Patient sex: M
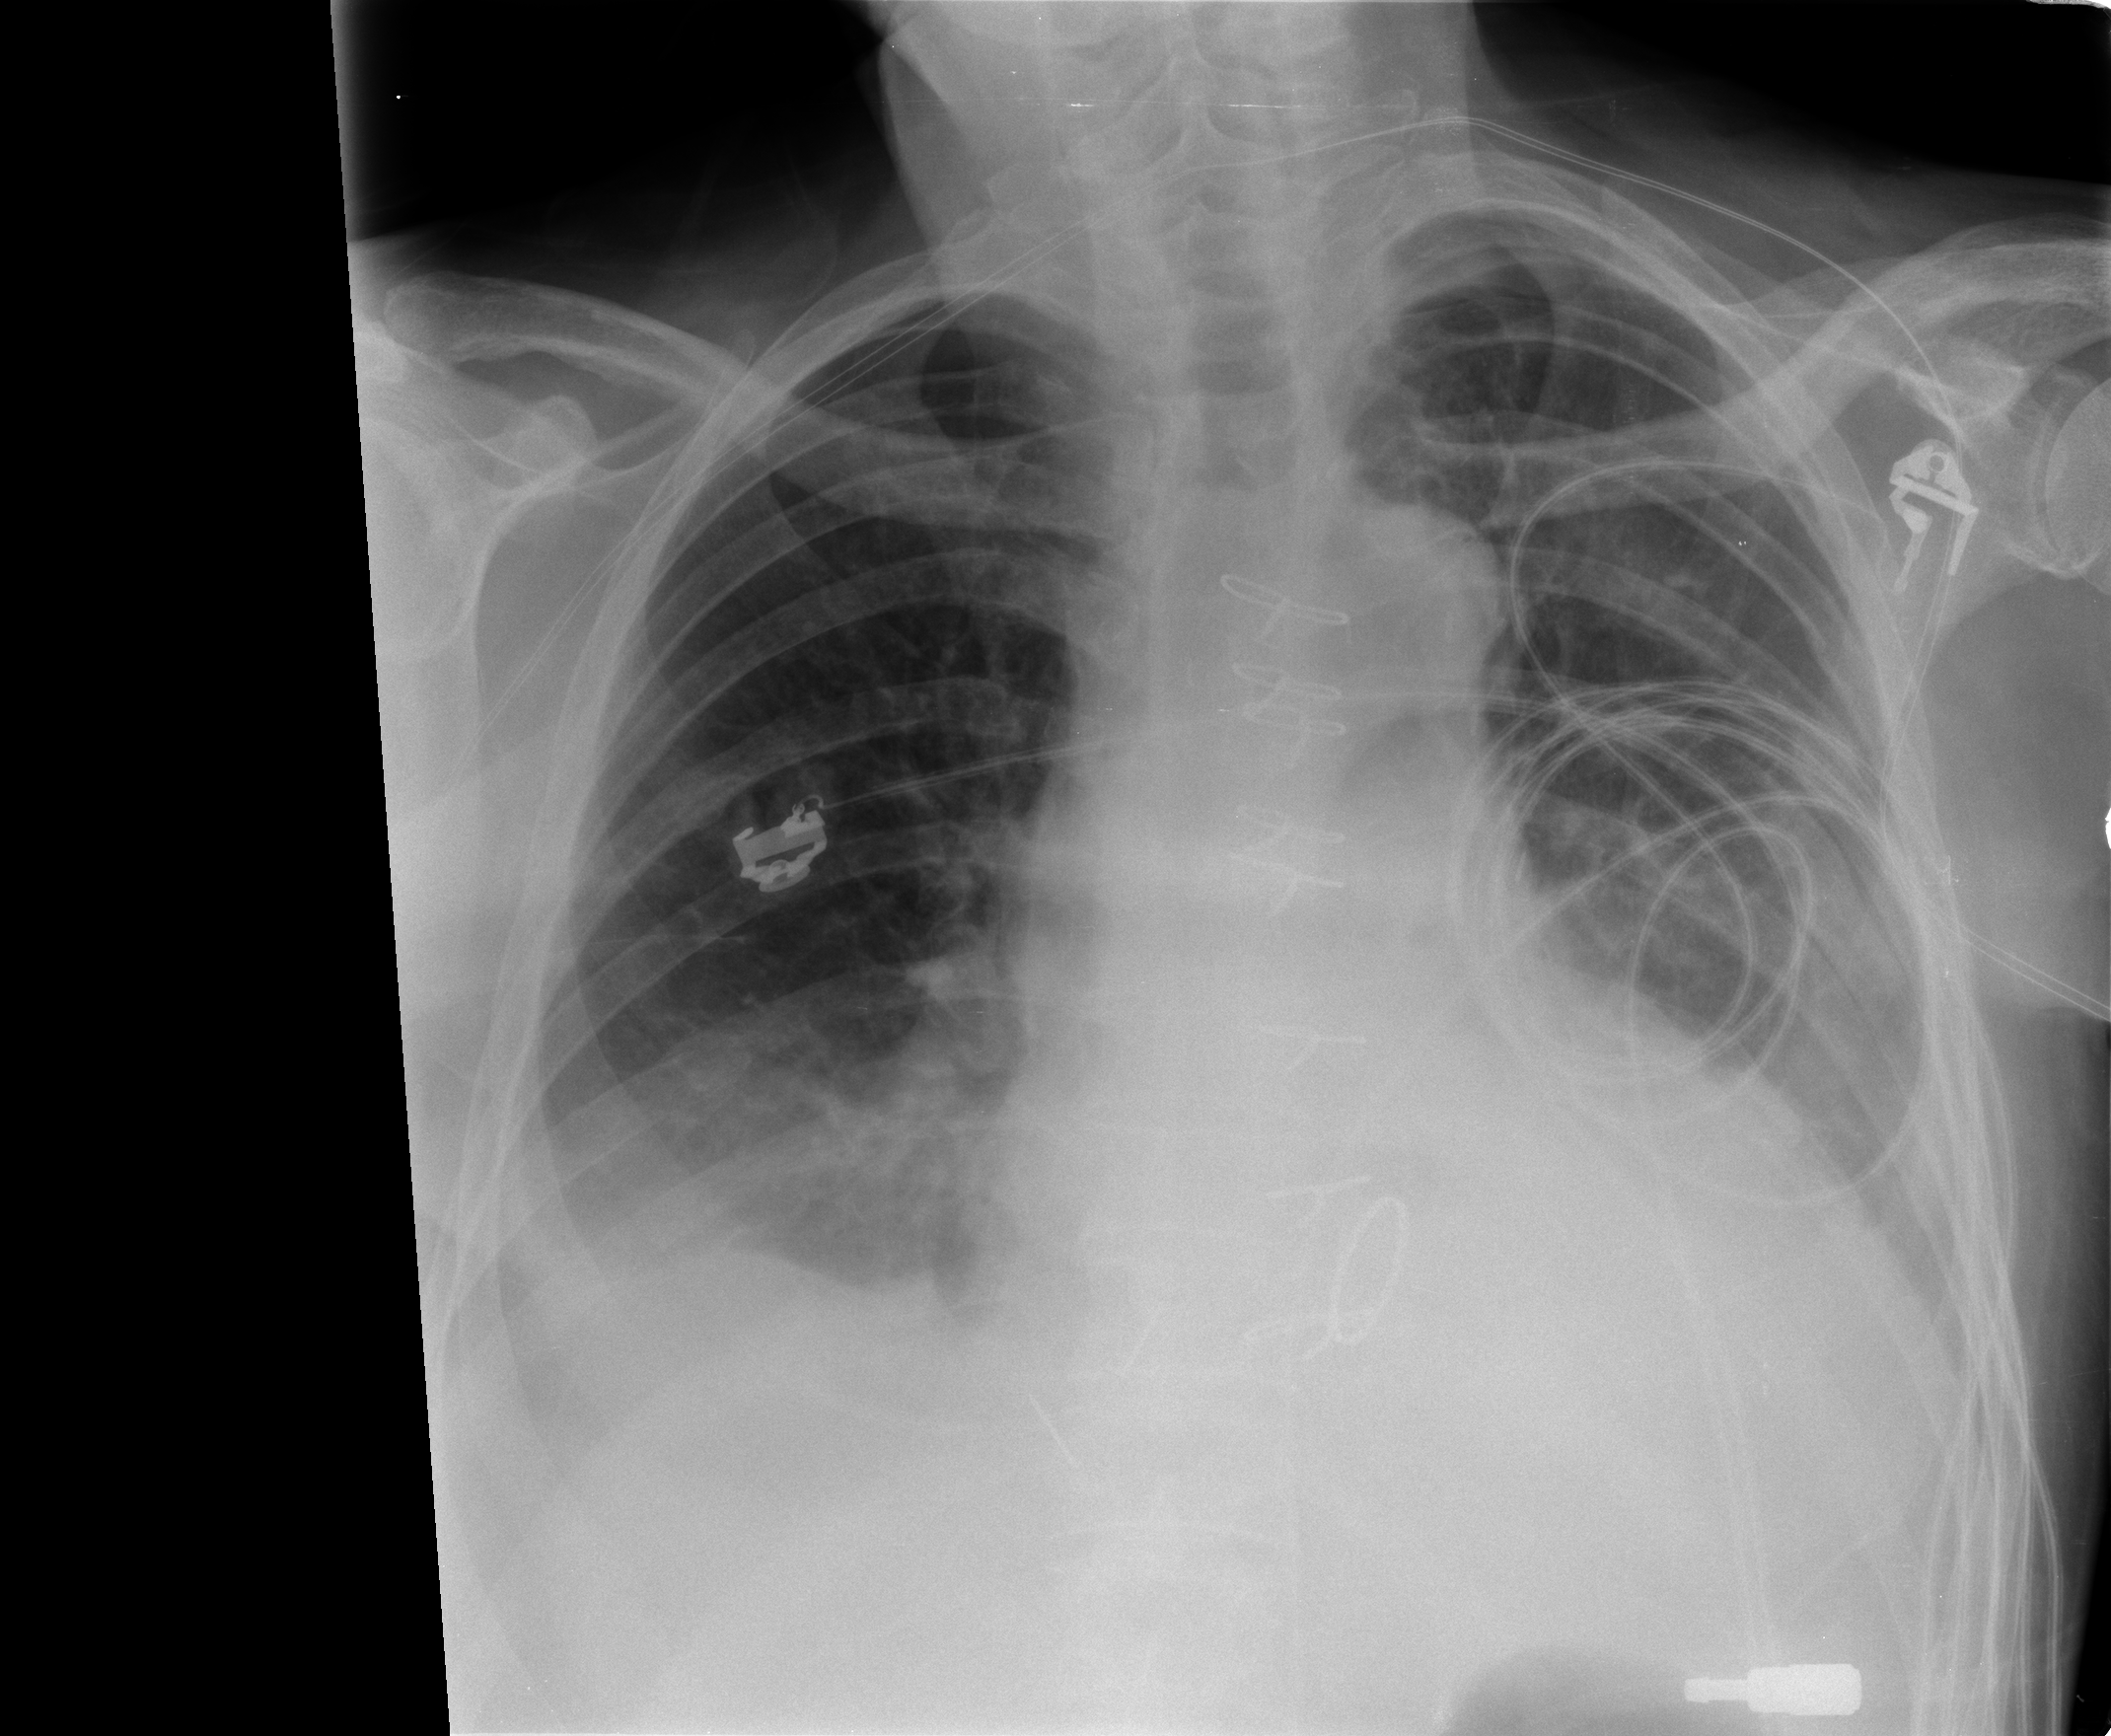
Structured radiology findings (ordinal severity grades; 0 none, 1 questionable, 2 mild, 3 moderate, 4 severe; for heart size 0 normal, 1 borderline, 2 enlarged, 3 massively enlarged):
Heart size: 3
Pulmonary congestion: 1
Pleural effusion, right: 2
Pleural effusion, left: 2
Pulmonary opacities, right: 0
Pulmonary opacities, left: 0
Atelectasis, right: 2
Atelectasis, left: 2